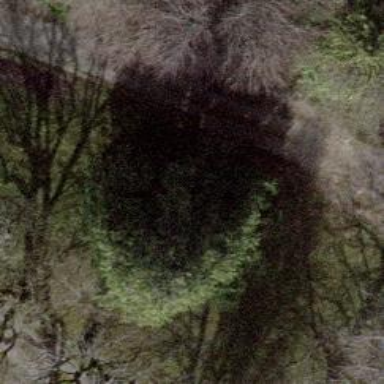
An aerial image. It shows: Evergreen tree with needle-leaved leaves.